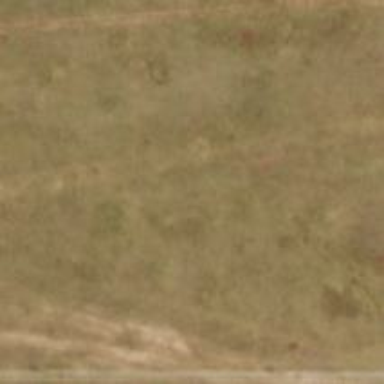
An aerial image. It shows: Track road.